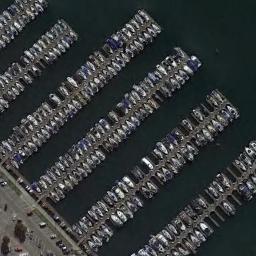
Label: harbor